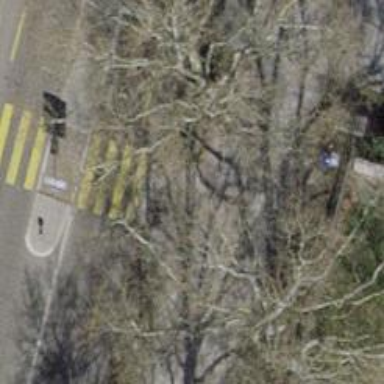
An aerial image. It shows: Avenue of trees.